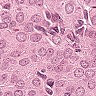
Metastatic tissue present: yes